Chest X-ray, PA view. Patient: 73 years old, sex M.
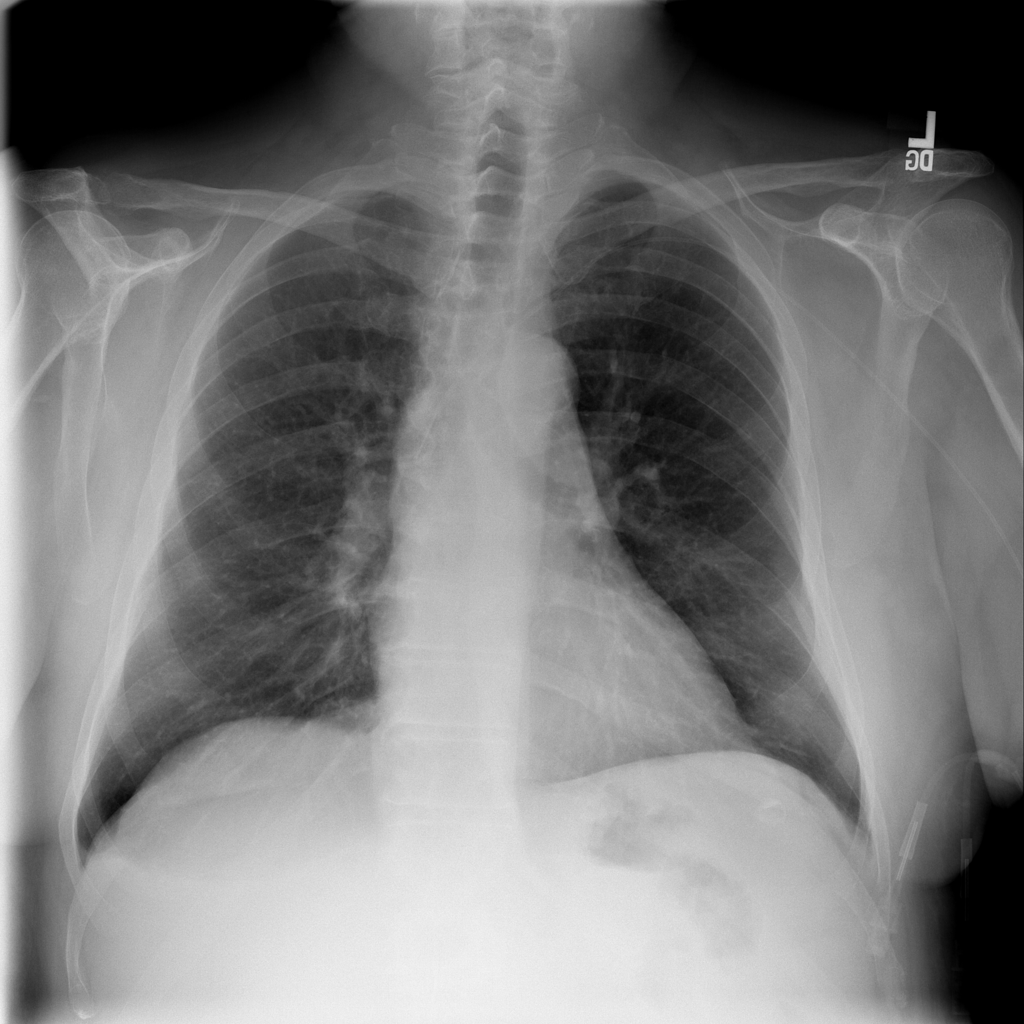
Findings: No Finding